Question: <URL>
I used 'ng-repeat' to render my nested 'list'.
the 'list' built in a way of a 'folder' which is always displayed
and 'files' which are displayed when parent 'folder' is clicked.
The problem is when I use 'ng-show' to display 'files' all my 'folders' are open
and not the clicked one only.
e.g

I want only the clicked record in the list to be expanded and not all records.
I understand why it happens and I'm looking for a way in 'Angular' to solve this issue.
How can I achieve that?
'''
var webApp = angular.module('webApp', []);
//controllers
webApp.controller ('VotesCtrl', function ($scope, Votes) {
$scope.votes = Votes;
$scope.show = false;
$scope.expand = function() {
console.log("show")
$scope.show = true;
}
});
//services
webApp.factory('Votes', [function() {
//temporary repository till integration with DB this will be translated into restful get query
var votes = [
{
id: '1',
created: 1381583344653,
updated: '222212',
ratingID: '4',
rate: 5,
ip: '198.168.0.0',
status: 'Approved',
folder:[
{
id: '1',
created: 1381583344653,
updated: '222212',
ratingID: '4',
rate: 5,
ip: '198.168.0.0',
status: 'Approved',
},
{
id: '111',
created: 1381583344653,
updated: '222212',
ratingID: '4',
rate: 5,
ip: '198.168.0.0',
status: 'Approved'
}
]
},
{
id: '2',
created: 1382387322693,
updated: '222212',
ratingID: '3',
rate: 1,
ip: '198.168.0.1',
status: 'Approved',
folder:[
{
id: '2',
created: 1382387322693,
updated: '222212',
ratingID: '3',
rate: 1,
ip: '198.168.0.1',
status: 'Approved',
},
{
id: '22',
created: 1382387322693,
updated: '222212',
ratingID: '3',
rate: 1,
ip: '198.168.0.1',
status: 'Approved'
},
{
id: '222',
created: 1382387327693,
updated: '222212',
ratingID: '3',
rate: 1,
ip: '198.168.0.1',
status: 'Approved'
},
]
},
{
file:[
{
id: '231',
created: 1392387327693,
updated: '222212',
ratingID: '1',
rate: 1,
ip: '198.168.2.1',
status: 'Approved'
}
]
}
];
return votes;
}]);
'''
'''
<div>
<ul>
<li class="created">
<b>CREATED</b>
</li>
<li class="ip">
<b>IP ADDRESS</b>
</li>
</ul>
<ul ng-repeat="vote in votes" ng-click="expand()">
<li class="created">
{{vote.created|date}}
</li>
<li class="ip">
{{vote.ip}}
</li>
<ul ng-show="show" ng-repeat="file in vote.folder">
<li class="created">
{{file.created|date}}
</li>
<li class="ip">
{{file.ip}}
</li>
</ul>
<ul class="file" ng-repeat="file in vote.file">
<li class="created">
{{file.created|date}}
</li>
<li class="ip">
{{file.ip}}
</li>
</ul>
</ul>
</div>
'''
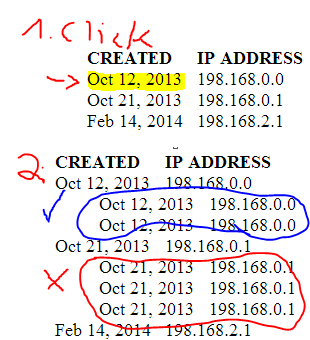
Answer: The behavior you are experiencing is normal. In the current state of your code there is only one show attribute and all your blocks are bound to this attribute. Modifying the value from false to true will result in refreshing all your blocks. Show attribute being set to true everything will be expanded.
What you need to do is for every votes add an attributes show and bound the show/hide state to this attribute. Something like :
'''
<ul ng-repeat="vote in votes" ng-click="expand(vote)">
<li class="created">{{vote.created|date}}</li>
<li class="ip">{{vote.ip}}</li>
<li ng-show="vote.show">
<ul>
<li ng-repeat="file in vote.folder">
'''
And your expand function will look like :
'''
$scope.expand = function(vote) {
vote.show = true;
}
'''
See the modified Plunker here : <URL>